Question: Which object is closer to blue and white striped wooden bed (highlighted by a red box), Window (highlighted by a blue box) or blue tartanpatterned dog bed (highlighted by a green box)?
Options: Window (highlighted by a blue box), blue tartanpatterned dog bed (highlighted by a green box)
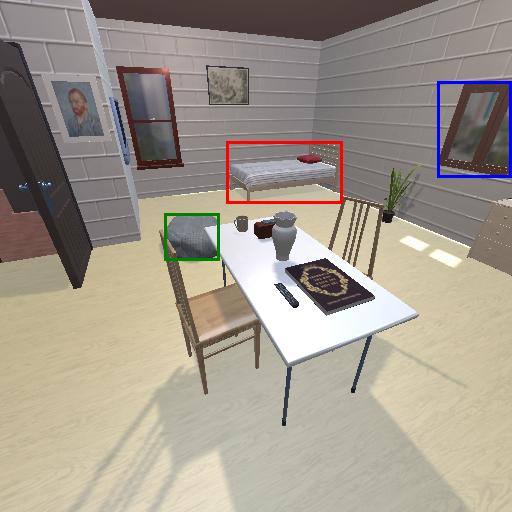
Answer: Window (highlighted by a blue box)